Question: The following flowchart:

may be described by the following java code:
'''
if (A == 1 && B ==1){
actionA();
}
if (B == 3 || (B == 1 && A == 2)){
actionB();
actionC();
}
if (B == 2){
actionC();
}
'''
Is there a better way to translate a flowchart in java code? I am looking for some sort of general pattern to do this. My question arises from the fact that adding a single condition to the flowchart results in very significant changes to the code.
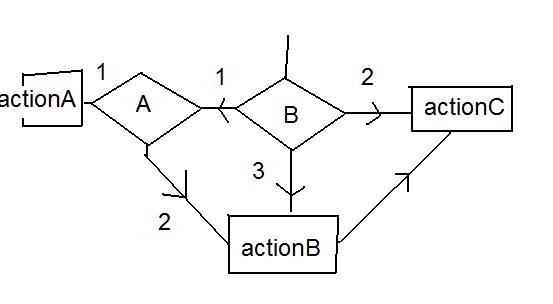
Answer: You could encapsulate ActionB and ActionC, while ActionC is being called after ActionB in ActionBC and make a new method for each cell in your flow chart. In general you should get something like:
'void B1(){ if(B==1) A1(); if (B==2) actionC(); ... }''void A1(){ if(A1==2) actionBC(); } private void actionBC(){...}'''
And so on... In that way, expanding your flowchart won't explode you code.